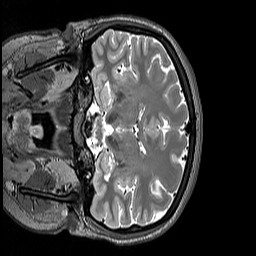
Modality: T2w
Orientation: coronal
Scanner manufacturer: siemens
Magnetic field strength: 3 T
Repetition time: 3.2 s
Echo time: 0.406 s